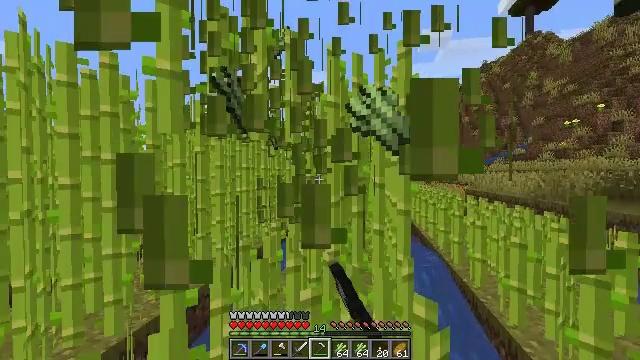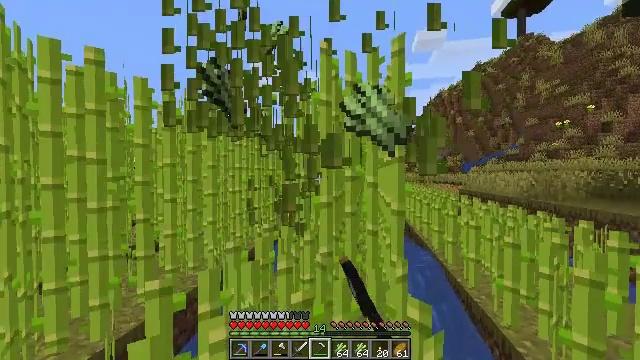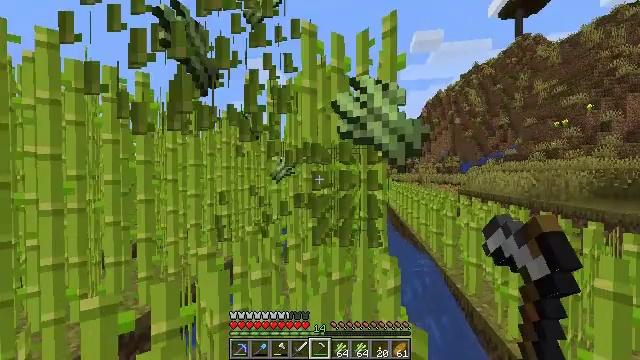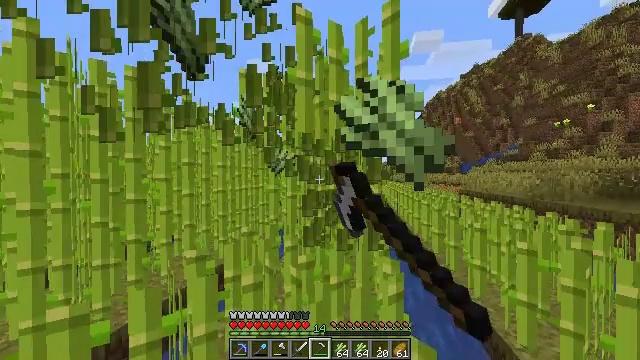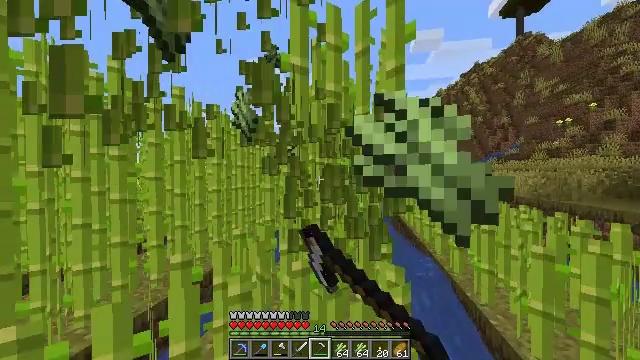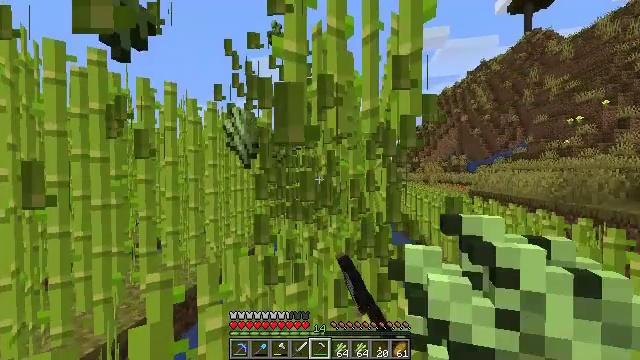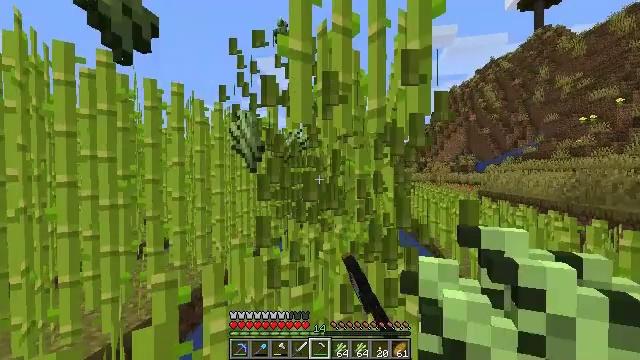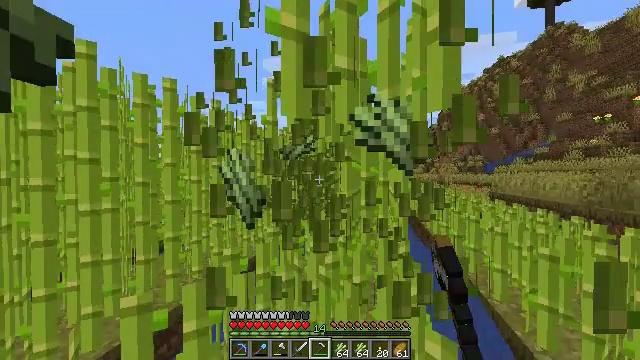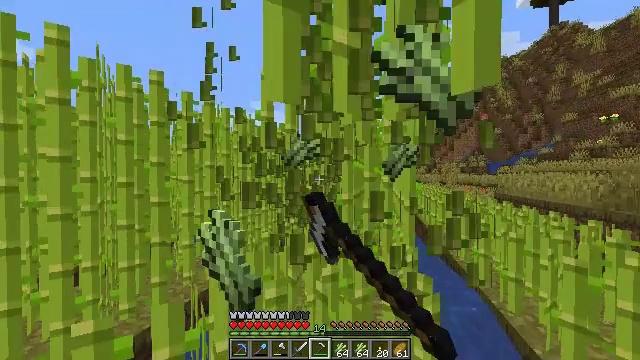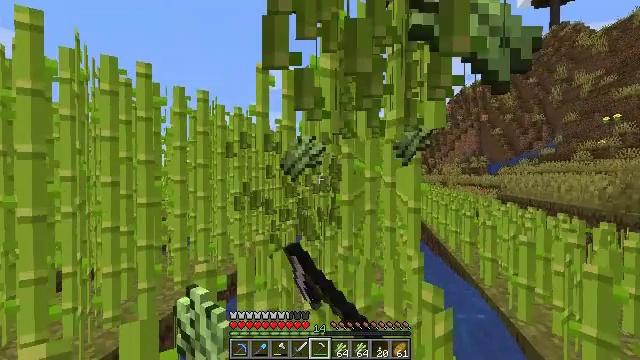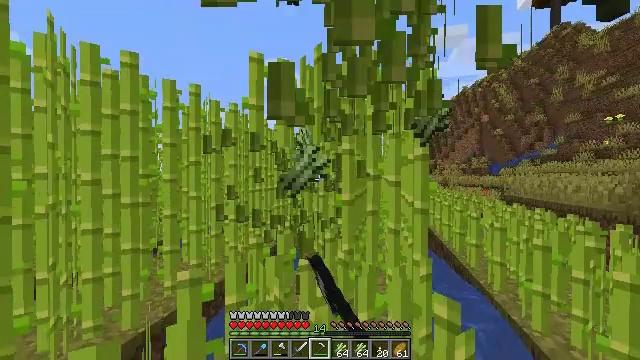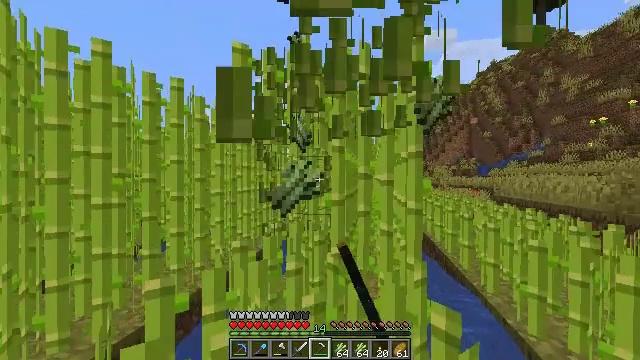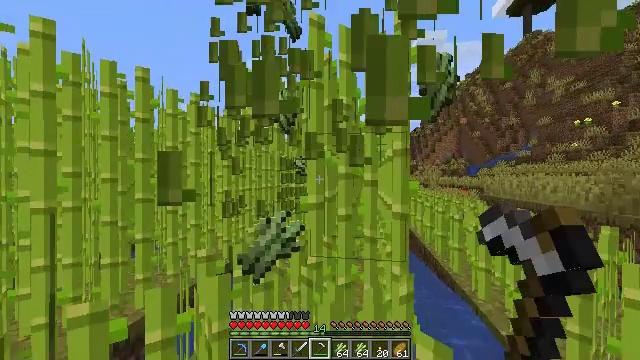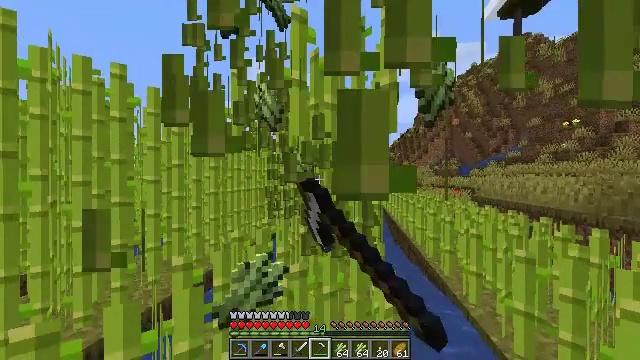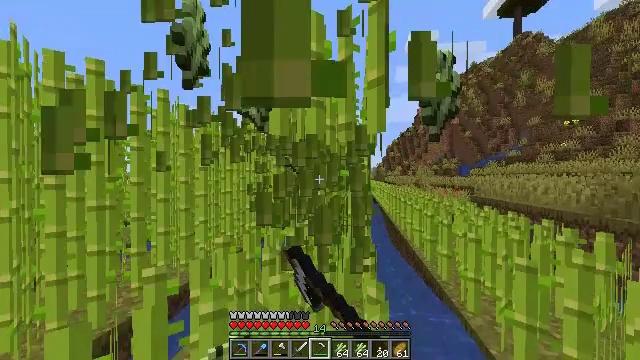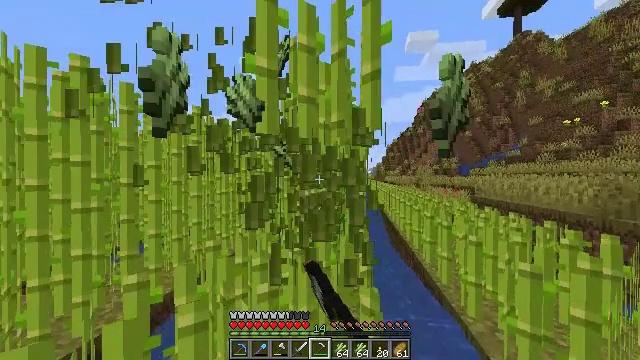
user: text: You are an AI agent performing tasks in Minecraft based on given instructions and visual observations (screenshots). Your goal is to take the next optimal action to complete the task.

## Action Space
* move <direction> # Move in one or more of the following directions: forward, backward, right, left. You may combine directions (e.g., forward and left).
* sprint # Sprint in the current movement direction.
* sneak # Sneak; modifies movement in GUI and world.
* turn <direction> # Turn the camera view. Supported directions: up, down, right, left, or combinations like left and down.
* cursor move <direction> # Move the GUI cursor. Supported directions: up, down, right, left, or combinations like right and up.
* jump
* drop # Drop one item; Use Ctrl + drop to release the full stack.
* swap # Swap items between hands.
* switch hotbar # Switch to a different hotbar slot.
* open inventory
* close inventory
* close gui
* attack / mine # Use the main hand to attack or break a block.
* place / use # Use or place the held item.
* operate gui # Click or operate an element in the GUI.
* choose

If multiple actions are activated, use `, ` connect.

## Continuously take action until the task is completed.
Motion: motion action
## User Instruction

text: Cut down the sugar cane stalks.
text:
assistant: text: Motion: move forward and move right, turn right, attack / mine
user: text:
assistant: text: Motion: move forward, attack / mine
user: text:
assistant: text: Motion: move forward, attack / mine
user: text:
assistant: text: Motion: move forward, attack / mine
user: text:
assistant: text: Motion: move forward, attack / mine
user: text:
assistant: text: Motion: move forward, turn left, attack / mine
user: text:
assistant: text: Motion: move forward, turn left, attack / mine
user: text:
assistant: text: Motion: move forward, attack / mine
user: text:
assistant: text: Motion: move forward, attack / mine
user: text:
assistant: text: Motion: move forward, attack / mine
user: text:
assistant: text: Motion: move forward and move right, turn right, attack / mine
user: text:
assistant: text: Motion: move forward and move right, turn right, attack / mine
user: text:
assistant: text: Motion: move forward and move right, turn right, attack / mine
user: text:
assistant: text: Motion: move forward and move right, attack / mine
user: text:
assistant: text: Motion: move forward, attack / mine
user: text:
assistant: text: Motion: move forward, attack / mine
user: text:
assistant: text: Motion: move forward, turn left, attack / mine
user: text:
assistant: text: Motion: move forward, turn left, attack / mine
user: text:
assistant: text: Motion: move forward, turn left, attack / mine
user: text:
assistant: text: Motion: move forward, attack / mine
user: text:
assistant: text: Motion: move forward, attack / mine
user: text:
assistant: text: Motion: move forward, attack / mine
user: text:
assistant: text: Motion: move forward and move right, attack / mine
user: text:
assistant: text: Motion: move forward and move right, turn right, attack / mine
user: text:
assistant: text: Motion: move forward and move right, turn right, attack / mine
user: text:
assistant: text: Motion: move forward and move right, turn right, attack / mine
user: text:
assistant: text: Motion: move forward, attack / mine
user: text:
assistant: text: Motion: move forward, attack / mine
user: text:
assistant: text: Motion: move forward, turn left, attack / mine
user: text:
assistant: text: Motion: move forward, turn left, attack / mine